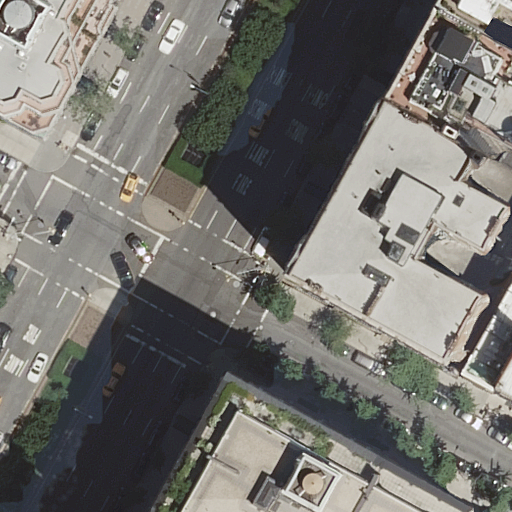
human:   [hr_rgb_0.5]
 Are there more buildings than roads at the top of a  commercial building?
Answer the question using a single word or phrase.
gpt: yes

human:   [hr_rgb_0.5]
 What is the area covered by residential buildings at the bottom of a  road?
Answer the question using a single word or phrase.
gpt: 1273m2

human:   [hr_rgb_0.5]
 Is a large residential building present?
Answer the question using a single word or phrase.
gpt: yes

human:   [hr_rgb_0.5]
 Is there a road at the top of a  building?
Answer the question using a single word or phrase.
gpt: yes

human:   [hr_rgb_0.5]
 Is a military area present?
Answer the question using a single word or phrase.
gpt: no

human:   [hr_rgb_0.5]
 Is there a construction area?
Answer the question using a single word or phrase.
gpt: no

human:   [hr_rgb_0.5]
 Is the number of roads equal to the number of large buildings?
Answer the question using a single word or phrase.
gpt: no

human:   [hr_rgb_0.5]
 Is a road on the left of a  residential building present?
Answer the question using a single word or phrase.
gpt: yes

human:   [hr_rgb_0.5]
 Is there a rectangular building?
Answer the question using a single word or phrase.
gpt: yes

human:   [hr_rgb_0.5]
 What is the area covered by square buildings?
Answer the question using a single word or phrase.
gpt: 0m2

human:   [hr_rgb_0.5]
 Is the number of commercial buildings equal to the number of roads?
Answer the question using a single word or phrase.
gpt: no

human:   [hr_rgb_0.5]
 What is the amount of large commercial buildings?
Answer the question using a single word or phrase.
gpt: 0

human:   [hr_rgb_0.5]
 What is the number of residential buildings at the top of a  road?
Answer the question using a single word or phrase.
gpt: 3

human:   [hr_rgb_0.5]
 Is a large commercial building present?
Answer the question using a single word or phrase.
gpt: no

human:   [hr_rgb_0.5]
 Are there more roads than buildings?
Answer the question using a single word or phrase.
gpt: no

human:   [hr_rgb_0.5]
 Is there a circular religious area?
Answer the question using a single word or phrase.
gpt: no

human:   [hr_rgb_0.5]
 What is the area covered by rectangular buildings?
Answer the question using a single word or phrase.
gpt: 302m2

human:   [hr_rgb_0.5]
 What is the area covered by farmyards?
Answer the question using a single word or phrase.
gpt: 0m2

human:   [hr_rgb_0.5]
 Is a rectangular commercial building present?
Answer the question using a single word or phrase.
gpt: no

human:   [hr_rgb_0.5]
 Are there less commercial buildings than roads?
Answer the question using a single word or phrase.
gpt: yes

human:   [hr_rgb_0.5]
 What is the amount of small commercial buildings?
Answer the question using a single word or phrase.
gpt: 0

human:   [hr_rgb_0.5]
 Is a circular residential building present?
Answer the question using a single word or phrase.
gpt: no

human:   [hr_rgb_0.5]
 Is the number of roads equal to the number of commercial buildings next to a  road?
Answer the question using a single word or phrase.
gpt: no

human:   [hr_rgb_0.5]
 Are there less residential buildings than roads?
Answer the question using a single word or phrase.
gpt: no

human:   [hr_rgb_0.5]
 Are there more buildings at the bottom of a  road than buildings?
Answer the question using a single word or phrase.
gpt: no

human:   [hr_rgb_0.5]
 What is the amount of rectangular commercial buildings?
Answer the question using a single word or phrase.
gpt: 0

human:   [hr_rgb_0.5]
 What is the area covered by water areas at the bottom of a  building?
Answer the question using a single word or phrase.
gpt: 0m2

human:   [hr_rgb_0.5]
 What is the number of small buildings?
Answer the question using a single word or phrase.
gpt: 1

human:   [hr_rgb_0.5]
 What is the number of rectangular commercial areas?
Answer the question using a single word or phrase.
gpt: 0

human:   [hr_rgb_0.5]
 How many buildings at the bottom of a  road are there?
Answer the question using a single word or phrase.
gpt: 3

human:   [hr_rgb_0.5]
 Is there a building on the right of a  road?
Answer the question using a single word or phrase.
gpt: yes

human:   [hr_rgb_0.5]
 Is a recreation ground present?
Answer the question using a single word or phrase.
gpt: no

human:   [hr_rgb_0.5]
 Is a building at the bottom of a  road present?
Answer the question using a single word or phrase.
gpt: yes

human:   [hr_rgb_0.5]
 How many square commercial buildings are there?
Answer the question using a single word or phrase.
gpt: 0

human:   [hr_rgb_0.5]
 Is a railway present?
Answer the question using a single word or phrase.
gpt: no

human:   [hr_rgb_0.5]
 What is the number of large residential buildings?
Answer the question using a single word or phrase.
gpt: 2